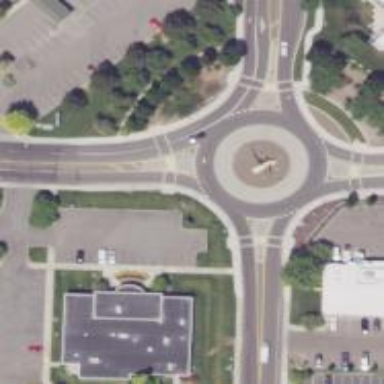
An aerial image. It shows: Tertiary road that leads to roundabout.